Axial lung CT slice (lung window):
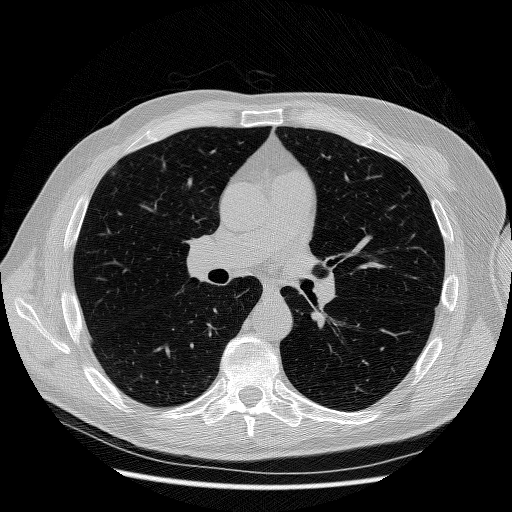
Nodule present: no